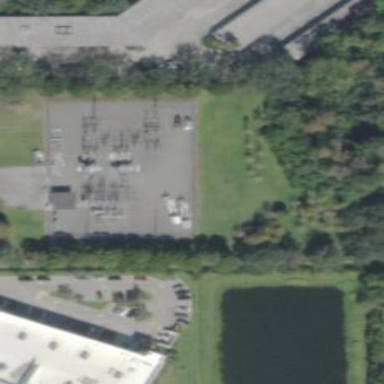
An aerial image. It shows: Outdoor power substation surrounded by fence. The substation is specifically for distribution purposes.